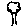
Label: tree